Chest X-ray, AP view. Patient: 60 years old, sex F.
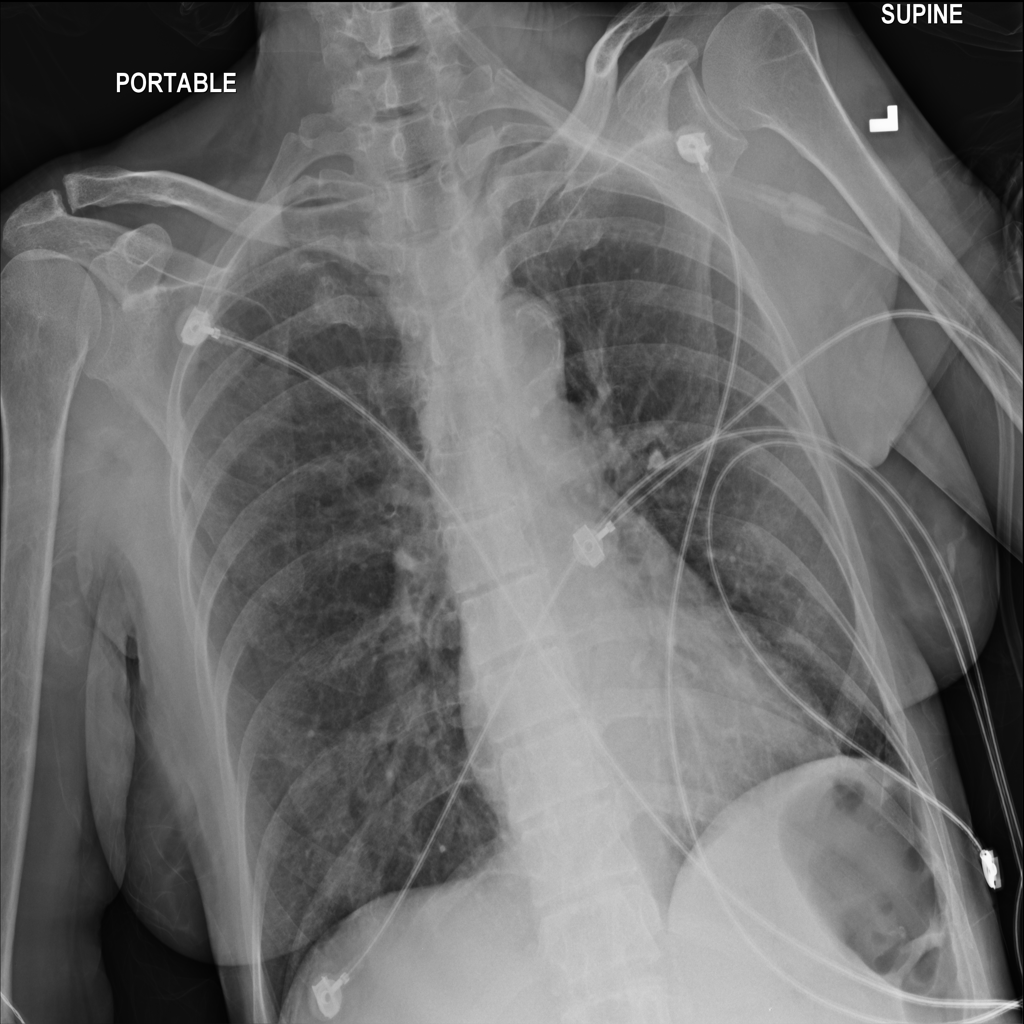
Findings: Nodule, Pleural_Thickening